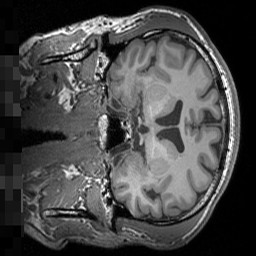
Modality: T1w
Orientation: coronal
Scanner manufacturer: siemens
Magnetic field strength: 3 T
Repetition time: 1.5 s
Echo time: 0.00291 s